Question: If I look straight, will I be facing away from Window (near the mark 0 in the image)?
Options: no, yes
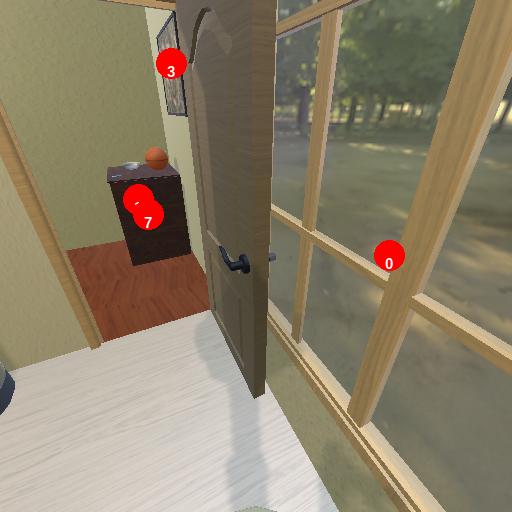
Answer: no